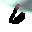
Label: 6